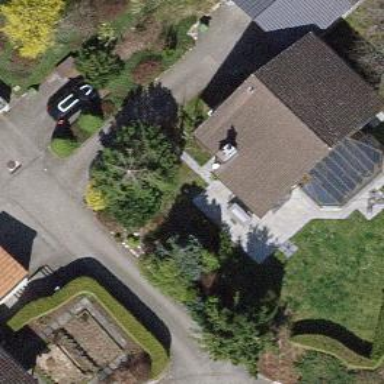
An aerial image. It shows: Detached building.